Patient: sex F, age 77
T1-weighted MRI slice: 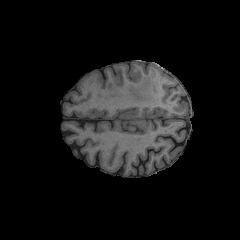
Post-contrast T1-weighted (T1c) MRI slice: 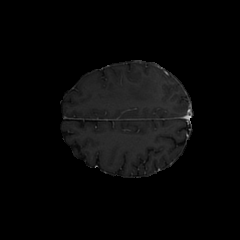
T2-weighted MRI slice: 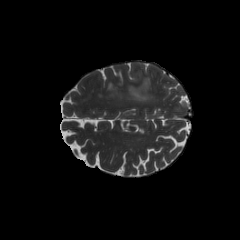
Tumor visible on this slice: yes
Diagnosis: Glioblastoma, IDH-wildtype
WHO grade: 4